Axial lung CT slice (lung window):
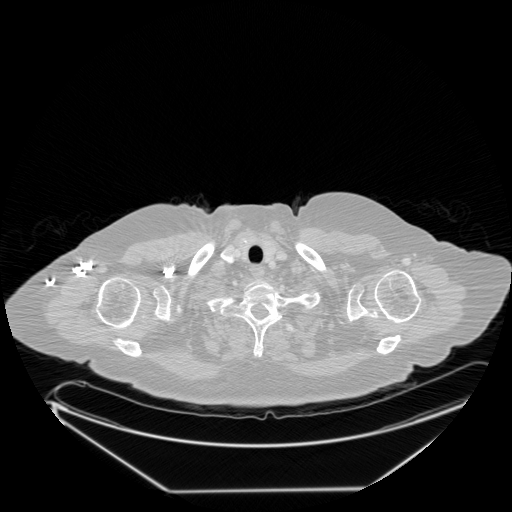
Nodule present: no